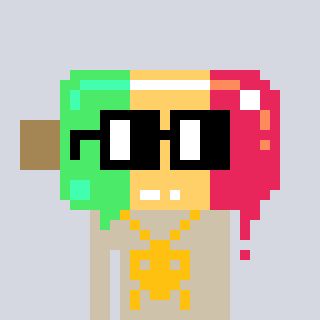
a pixel art character with square black glasses, a icepop-shaped head and a bege-colored body on a cool background